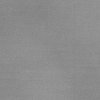
Atmospheric dust classification: dusty